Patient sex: M
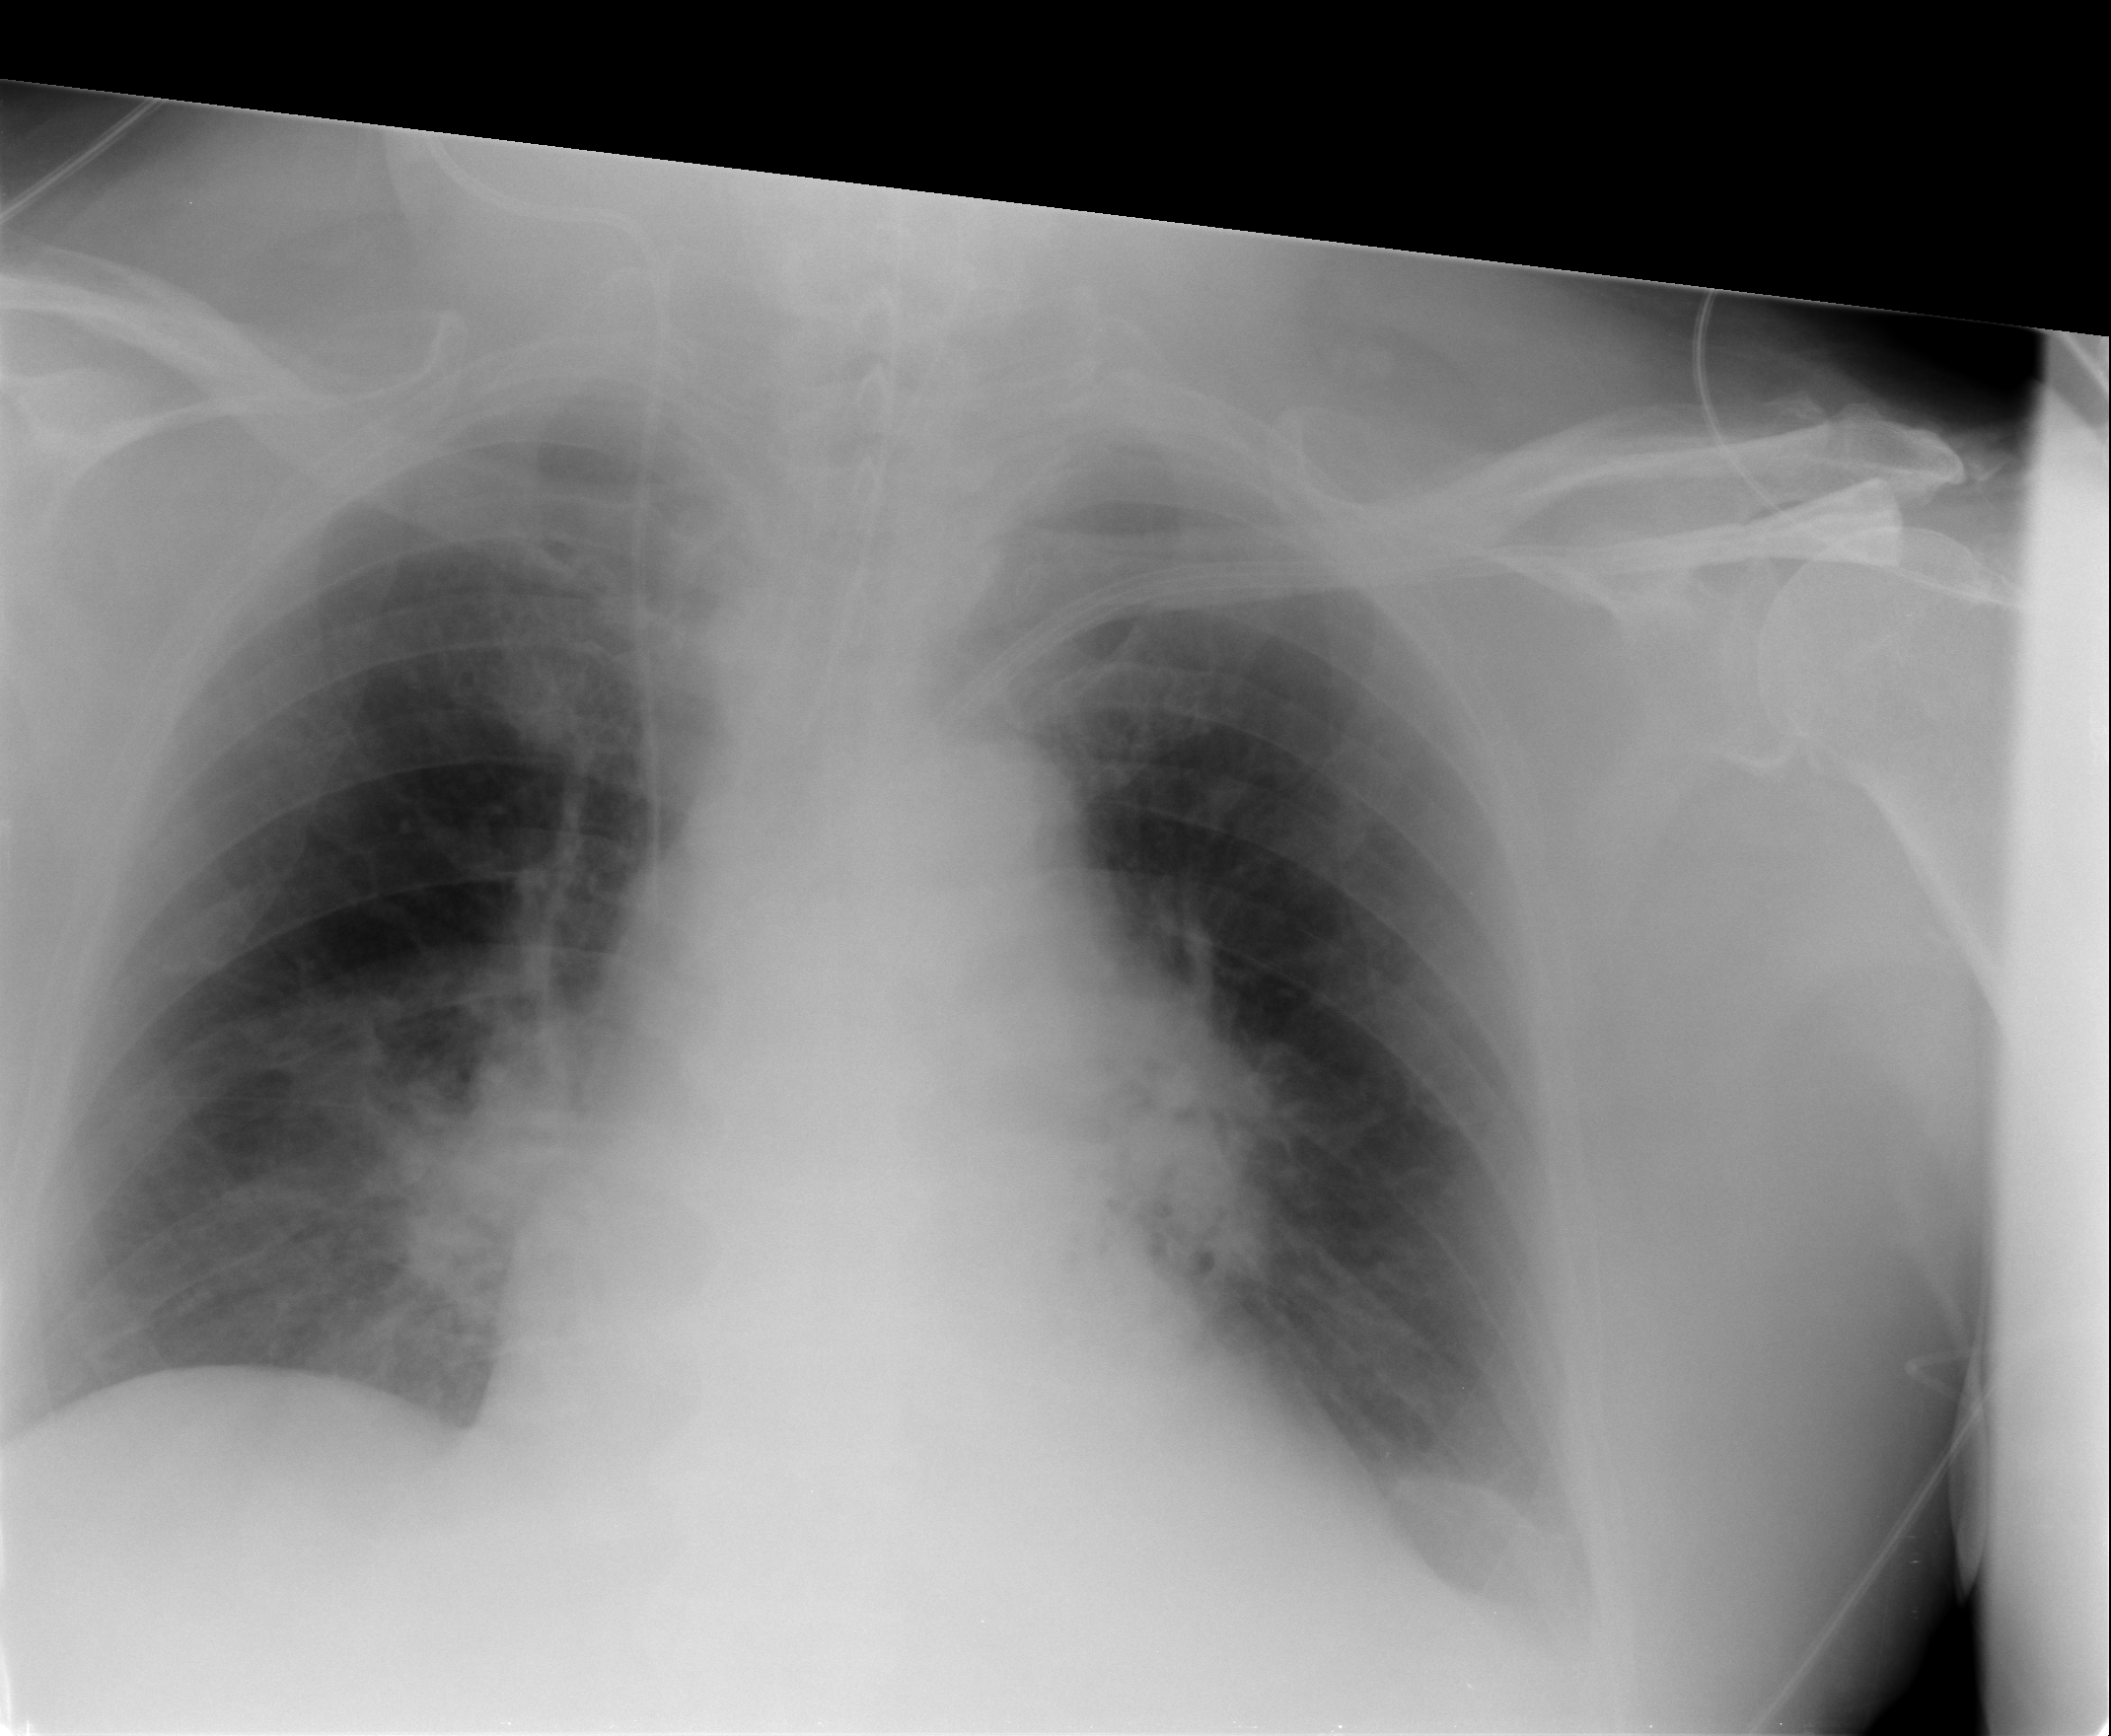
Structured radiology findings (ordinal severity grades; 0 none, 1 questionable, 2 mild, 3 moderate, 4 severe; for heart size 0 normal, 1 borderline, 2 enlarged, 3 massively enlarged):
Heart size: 0
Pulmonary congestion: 2
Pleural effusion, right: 0
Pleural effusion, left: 2
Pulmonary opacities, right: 0
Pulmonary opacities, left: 0
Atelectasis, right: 0
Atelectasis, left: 2